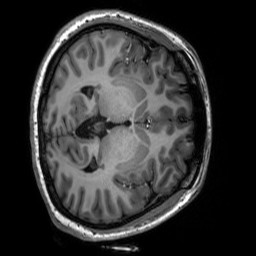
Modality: T1w
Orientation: axial
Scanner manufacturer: siemens
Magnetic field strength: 3 T
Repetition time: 2.3 s
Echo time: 0.00302 s